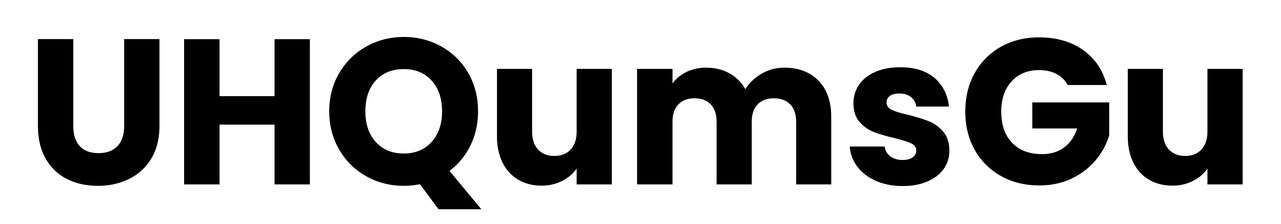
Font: Poppins-Bold